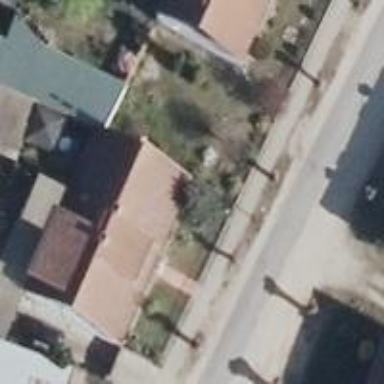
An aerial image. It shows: Detached building.